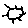
Label: sun